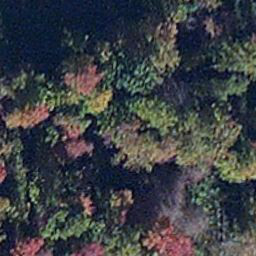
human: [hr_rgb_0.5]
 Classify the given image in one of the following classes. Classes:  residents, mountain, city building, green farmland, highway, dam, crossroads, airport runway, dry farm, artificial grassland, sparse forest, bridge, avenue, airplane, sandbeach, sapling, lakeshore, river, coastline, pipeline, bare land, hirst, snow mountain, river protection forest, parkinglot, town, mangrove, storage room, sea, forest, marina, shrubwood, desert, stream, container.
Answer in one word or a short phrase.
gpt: mangrove